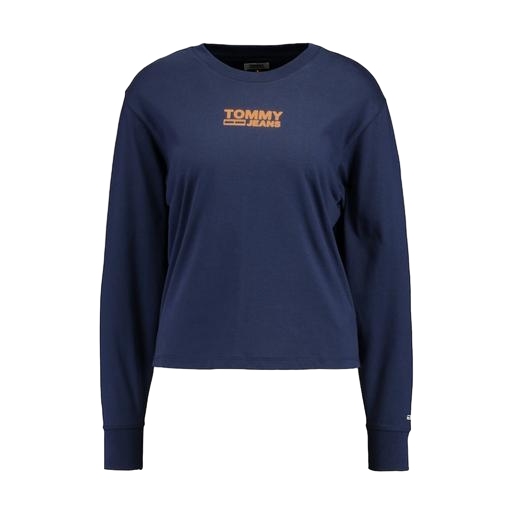
long-sleeve tee, longsleeve t-shirt, long sleeve tee, white background